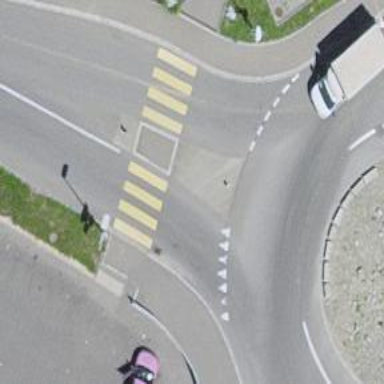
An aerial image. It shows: Zebra crossing on the road.